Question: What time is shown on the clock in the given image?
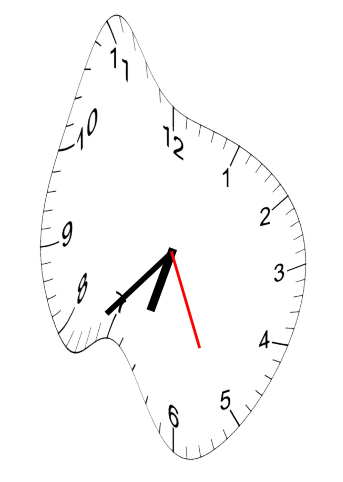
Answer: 06:37:26